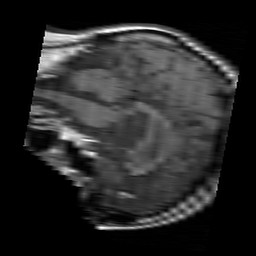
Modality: T1w
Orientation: sagittal
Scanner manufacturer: siemens
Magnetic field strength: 1.5 T
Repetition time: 0.58 s
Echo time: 0.012 s